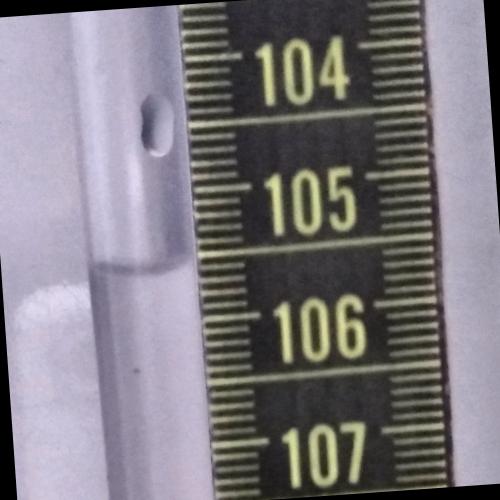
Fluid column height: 105.6 cm